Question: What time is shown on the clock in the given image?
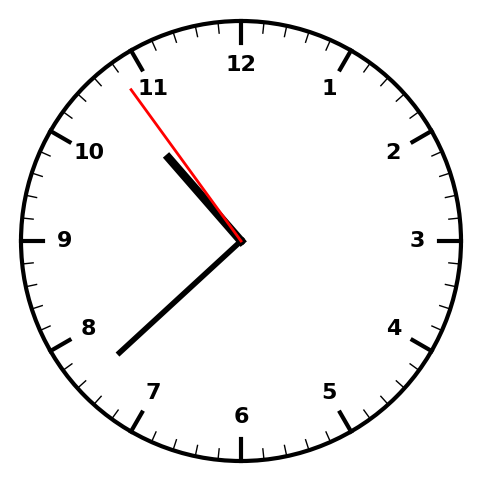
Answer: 10:37:54